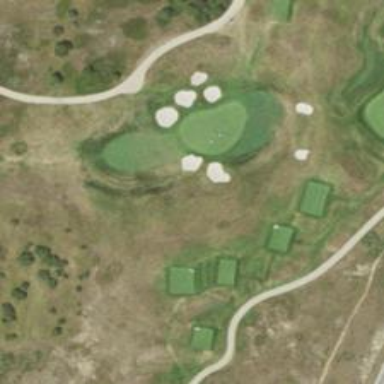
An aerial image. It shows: View of golf hole.